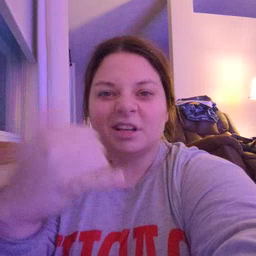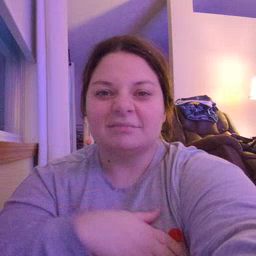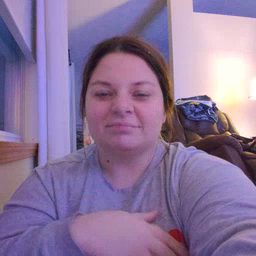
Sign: callonphone